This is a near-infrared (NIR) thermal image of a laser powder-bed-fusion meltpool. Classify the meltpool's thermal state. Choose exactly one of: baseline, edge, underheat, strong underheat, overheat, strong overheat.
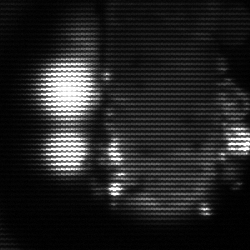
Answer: strong underheat